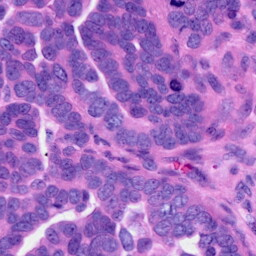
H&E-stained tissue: Ovarian